【题型】选择题　【知识点】解析几何　【难度】easy
已知点$P$在直线$l$：$x-y-1=0$上运动，点$A(0,1)$，$B(3,1)$，则$|PA|-|PB|$的最\\
大值为（ ）

\vspace{1em}
\noindent \hspace{2em}A. $\sqrt{5}$ \hspace{4em} B. $2$ \hspace{4em} C. $\sqrt{3}$ \hspace{4em} D. $1$
【解答】
\noindent 【答案】A\\
\noindent 【分析】可以验证点$C(2,-1)$与点$A(0,1)$关于直线$l$对称，从而$|PA|-|PB|=|PC|-|PB|$，结合三角不等式即可\\
得解.\\
\noindent 【详解】\\

\noindent 设$C(2,-1)$，注意到点$A(0,1)$，$B(3,1)$，所以$AC$中点为$(1,0)$，满足$0=1-1$，\\
\noindent 且$k_{AC}\cdot 1=\dfrac{1-(-1)}{0-2}\cdot 1=-1$，所以点$A,C$关于直线$l$对称，\\
\noindent 从而$|PA|-|PB|=|PC|-|PB|\leq |BC|=\sqrt{(3-2)^2+(1+1)^2}=\sqrt{5}$，等号成立当且仅当$P,B,C$三点共线，\\
\noindent 所以$|PA|-|PB|$的最大值为$\sqrt{5}$.\\
\noindent 故选：A.
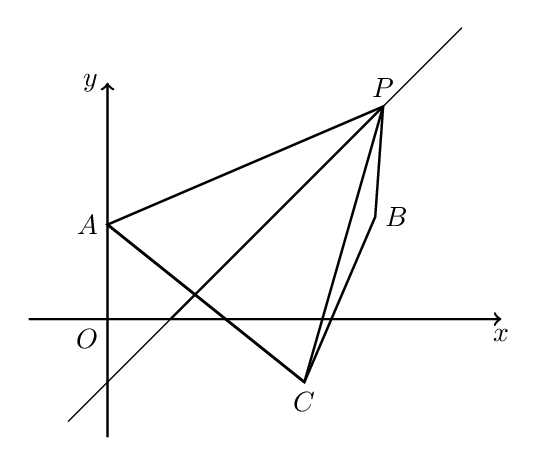